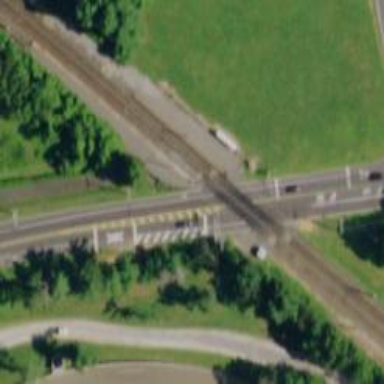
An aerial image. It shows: Crossing for the railway.